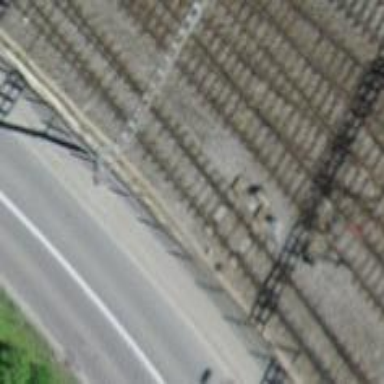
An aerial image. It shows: Railway switch.